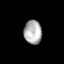
Tissue: lung
Cell type: Epithelial cells
Senescence score: 0.2251
Nuclear area (px): 417
Mean DAPI intensity: 174.391